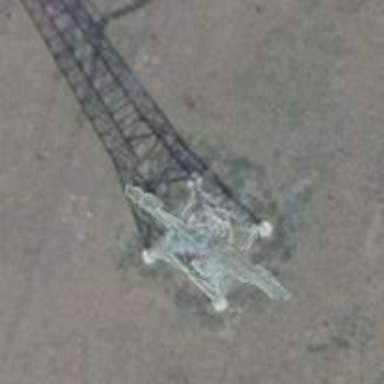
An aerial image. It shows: Power line is depicted.